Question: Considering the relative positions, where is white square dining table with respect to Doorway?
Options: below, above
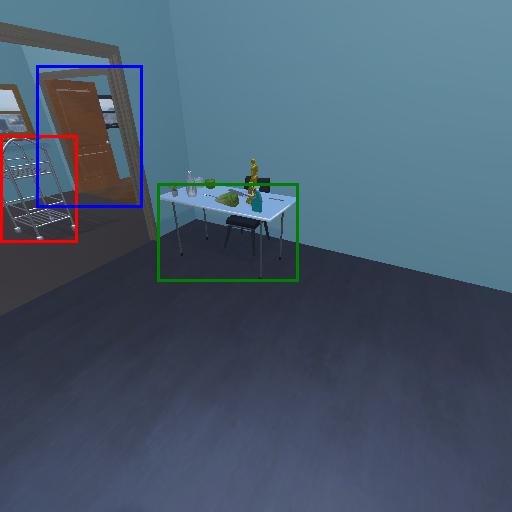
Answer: below